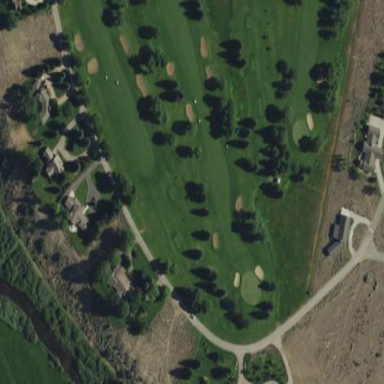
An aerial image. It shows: Grassy area designated as golf fairway.